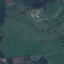
Land use / land cover: Pasture